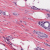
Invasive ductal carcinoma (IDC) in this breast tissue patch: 1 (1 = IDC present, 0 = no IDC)